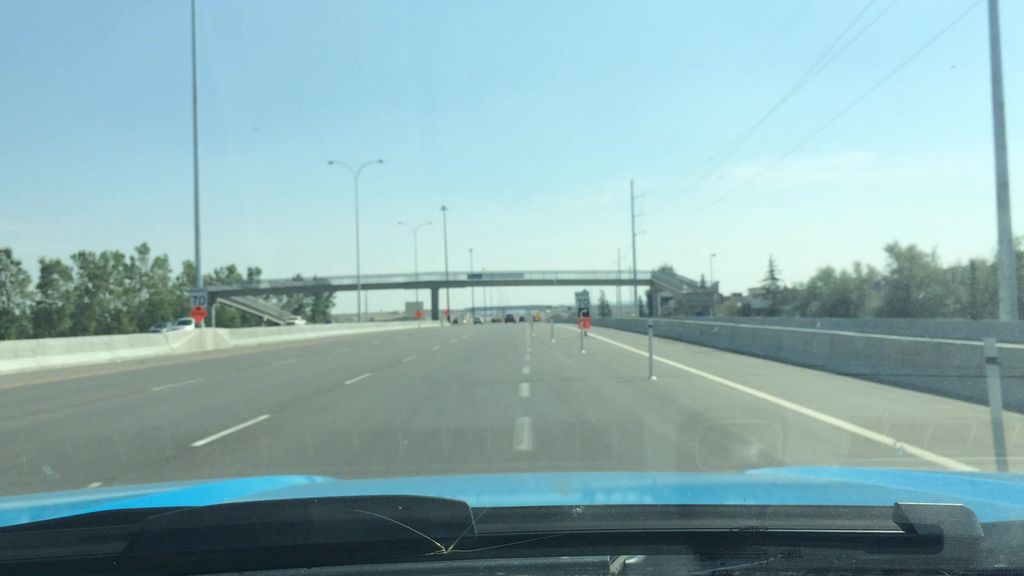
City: calgary